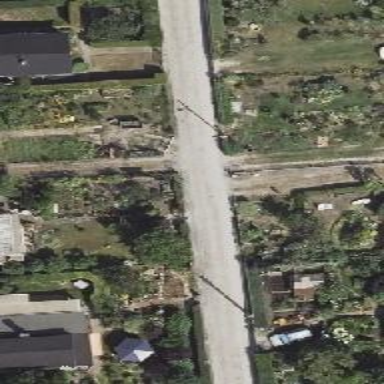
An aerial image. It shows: Service road with grade 3 tracktype.